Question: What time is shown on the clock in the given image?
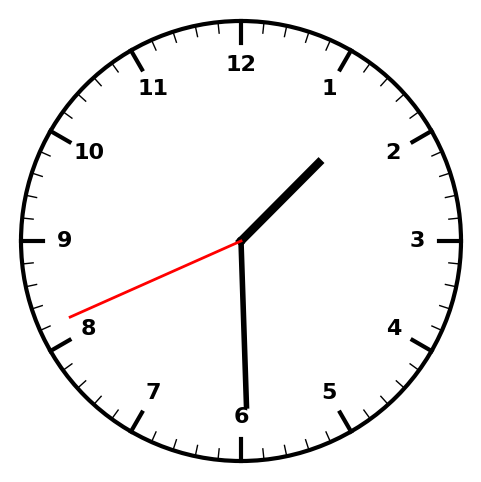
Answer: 01:29:41